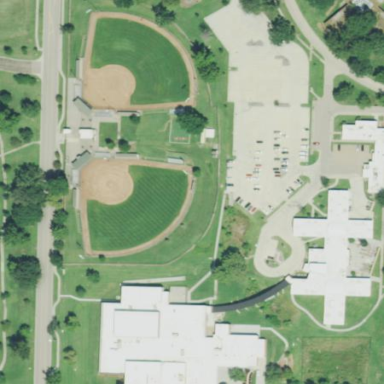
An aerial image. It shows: Sports centre specializing in softball within leisure land.